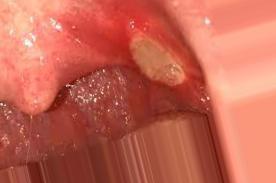
Condition: Mouth Ulcer